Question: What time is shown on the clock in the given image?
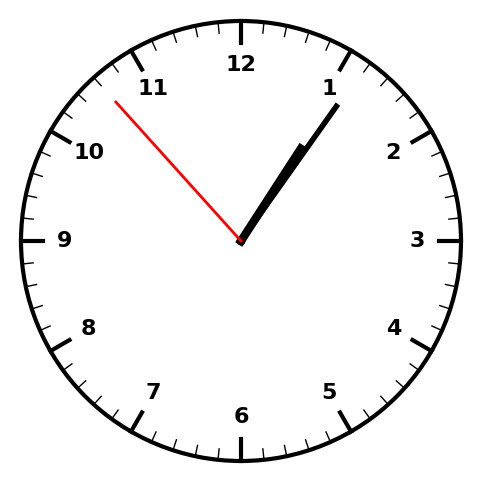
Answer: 01:05:53